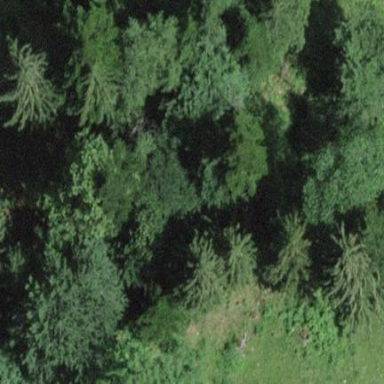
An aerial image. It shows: Forest area.